Question: I have a WCF server library and client[Winform], i launch the server using a self-host winform.
I want to let client to discover the active servers on LAN, in another way to get online servers IPAddresses in a list. i tried 'DiscoveryClient' and 'UdpDiscoveryEndpoint' and it worked this's the code :
'''
private void button1_Click(object sender, EventArgs e)
{
DiscoveryClient discoveryClient = new DiscoveryClient(new UdpDiscoveryEndpoint());
FindResponse findResponse = discoveryClient.Find(new FindCriteria(typeof(IFileManager)));
foreach (EndpointDiscoveryMetadata ep in findResponse.Endpoints)
{
listView1.Items.Add(ep.Address.ToString());
}
}
'''
'''
ServiceHost host = new ServiceHost(typeof(MainService));
private void button1_Click(object sender, EventArgs e)
{
if (button1.Text == "Start")
{
host.Description.Behaviors.Add(new ServiceDiscoveryBehavior());
host.AddServiceEndpoint(new UdpDiscoveryEndpoint());
host.Open();
button1.Text = "Stop";
}
else
{
host.Close();
button1.Text = "Start";
}
}
'''
but it didn't work like i expect it!
- -
I've developed a server discovery on TCP sockets before i used WCF, i used parallel threading that try/catch to connect and loop over 255 IPAddresses ex: (192.168.1.X), i tried it on LAN 5 servers[PC], the result was so perfect and fast , i sat a timeout (3 sec)
but on WCF i dont know how would i accomplish this !!
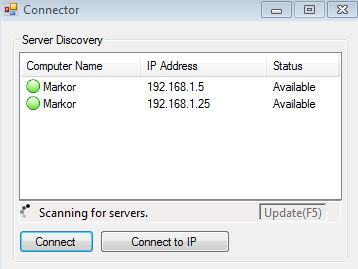
Answer: > Why do i have to give a specific Criteria to ClientDiscovery ? i have many interfaces, i just need the host address, not the address of the interface!
That is the point of decoupling, the fact that all services that you need are on a single server is an implementation detail. That said, you couple your client to your particular architecture, manually creating clients with the info from the MEX address received from the first result of the discovery process.
> it takes too much time [about 15-20s] to get the list, isn't suppose
to be fast?
No, discovery is not supposed to be fast if you are looking for multiple instances of a service: the default timeout is 20s. Now, if you need only 1 instance of that service (which is most of the time), then you could tell the client explicitly to stop after finding the first service, by setting the MaxResults property of FindCriteria to 1. That is way faster than waiting for the timeout.
For further information you can check this <URL>.
You can set the timeout via the <URL> property.
All the information you can get about the service is through the MEX endpoint. You could use a MetadataExchangeClient with the MEX address you get from the discovery and make use of the info in the MetadataSet you get back (see <URL>, but I don't know for sure what kind of information you will get back since I never used it this way.
It depends on what you mean by status: WS-discovery has no concept of status that I'm aware of, either the service is there or not. Any other interpretation of this concept you have to implement yourself as an operation in your services.